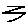
Label: zigzag